Question: I am trying to highlight selections in my D3 bar chart using the brush extent.
<URL>
I'm using crossfilter to 'reduceCount()' my data so I can plot score distribution. But this seems to be screwing with my x-scale. The effect is most noticeable when you drag the entire brush extent.
Online example with full dataset is <URL>.
I'm using linear scales but it appears as if the brush coordinates are out of sync with the bar chart coordinate space (see console logging).

My brush extent does not appear to be correctly binding to the 'rects' in front of it.
My problem appears to lie around line# 840 where I'm trying to do something like this,
'''
var extent = brush.extent(),
lower = extent[0],
upper = extent[1];
d3.selectAll("rect")
.style("opacity", function(d) {
return d.key >= lower && d.key <= upper || brush.empty() ? "1" : ".4";
})
}
'''
I'm trying to achieve <URL> which highlights the selected bars and fades the unselected.
Can someone pls help me understand what I'm doing wrong?
Thanks.
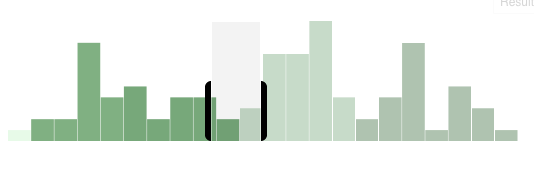
Answer: The brush expects to use the x scale you passed in to invert the mouse coordinates to produce the target value in the domain (<URL>
'''
.attr("x", function (d, i) {
return x(d.key);
})
'''
Well, that's great, except it's clearly not at all what you're looking for.

Now you just need to figure out how to produce an x scale that will do what you want for both the bars and the brush. The <URL> API documentation will be of great help there.
This should get you started. Update the scale to use an ordinal one with the keys as the domain.
'''
var keys = byScrGrp.all()
.map(function (d) { return d.key; });
var x = d3.scale.ordinal()
.domain(keys)
.rangeBands([0, width]);
'''
Update the bar rendering to use the new ordinal scale.
'''
.attr("x", function (d) {
return x(d.key);
})
.attr("width", x.rangeBand())
'''
Update the brushmove method to brute-force which groups are selected.
'''
svg.selectAll("rect")
.style("opacity", function(d) {
var k = x(d.key) + 0.5 * x.rangeBand();
return s[0] <= k && k <= s[1] ? "1" : ".2";
});
'''
Also update the brush initializer to use the new coordinates.
'''
.extent([x(1.1),x(0.9)])
'''
For me Chrome does alright with this but Firefox kind of chokes, at least inside JSFiddle. There are clearly opportunities for optimization here.
<URL>